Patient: sex M, age 80
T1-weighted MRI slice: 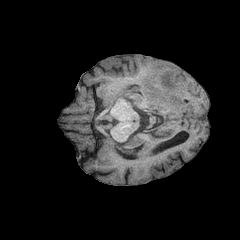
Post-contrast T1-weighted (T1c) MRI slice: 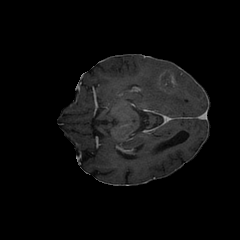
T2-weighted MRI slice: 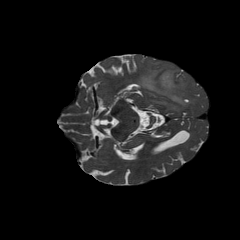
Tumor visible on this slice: yes
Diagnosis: Glioblastoma, IDH-wildtype
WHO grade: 4